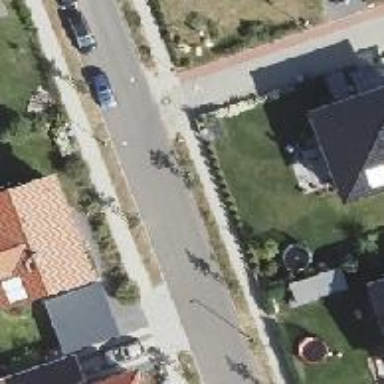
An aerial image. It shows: Deciduous broadleaved tree on the street.